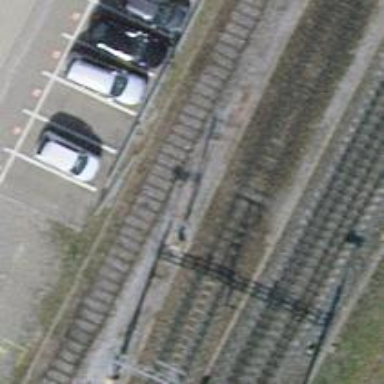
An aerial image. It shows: Rail siding with electrified tracks using contact line.